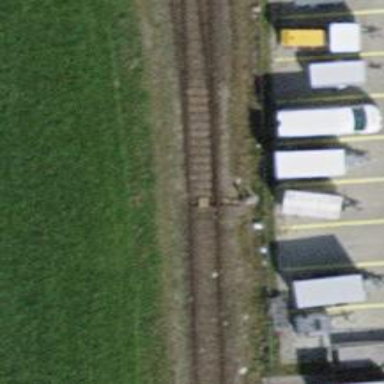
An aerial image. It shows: Single-track spur railway line.